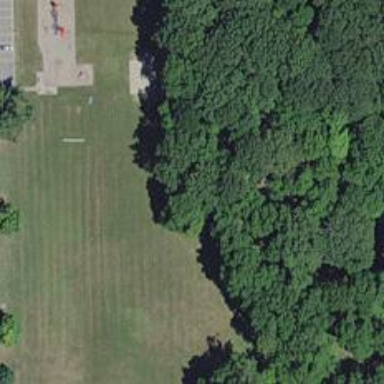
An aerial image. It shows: Disc golf hole.